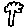
Label: tree